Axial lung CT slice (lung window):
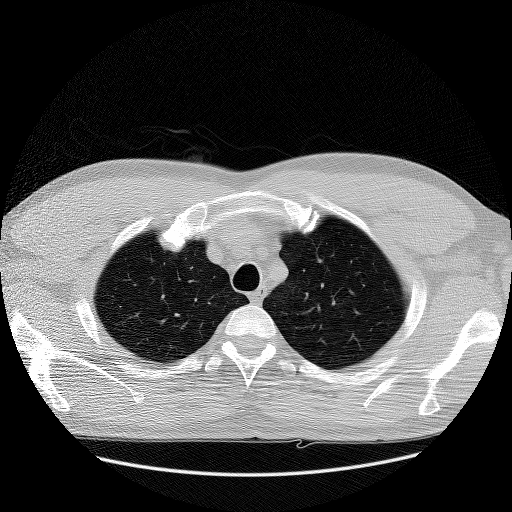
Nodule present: no